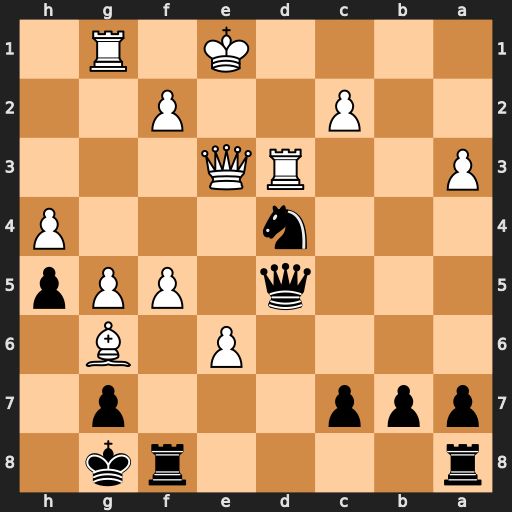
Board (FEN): r4rk1/ppp3p1/4P1B1/3q1PPp/3n3P/P2RQ3/2P2P2/4K1R1
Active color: b
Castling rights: -
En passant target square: -
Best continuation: Nxc2+ Kd2 Nxe3 Rxd5 Nxd5